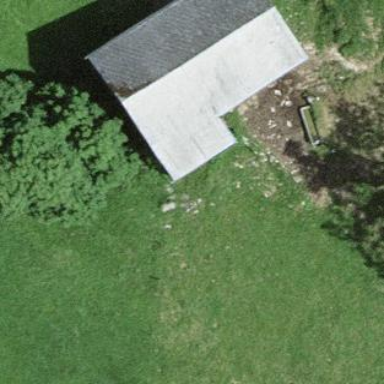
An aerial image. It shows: Gabled roof on farm auxiliary building.